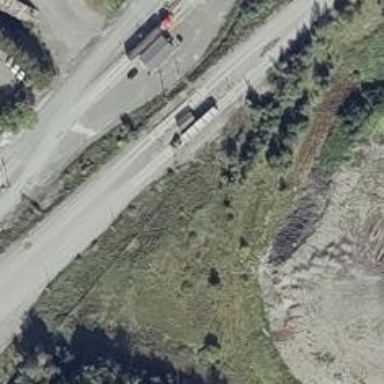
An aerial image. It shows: Abandoned railway spur.